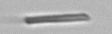
Label: fiber